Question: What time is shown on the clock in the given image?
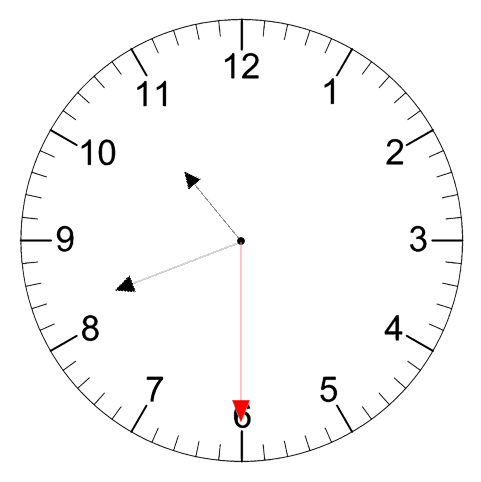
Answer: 10:41:30